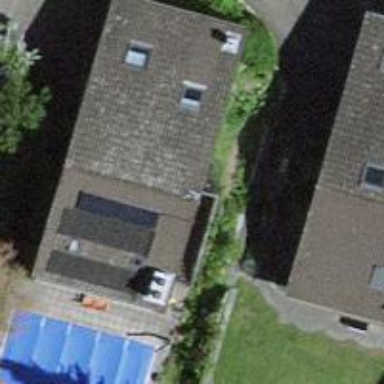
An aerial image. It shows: Simple house.